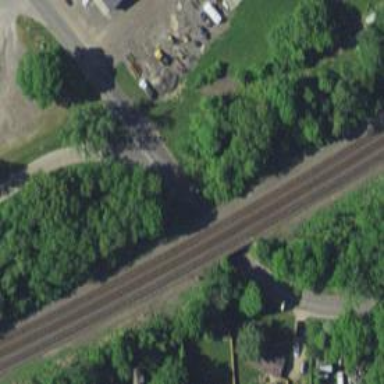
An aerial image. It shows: Bridge over railway line.